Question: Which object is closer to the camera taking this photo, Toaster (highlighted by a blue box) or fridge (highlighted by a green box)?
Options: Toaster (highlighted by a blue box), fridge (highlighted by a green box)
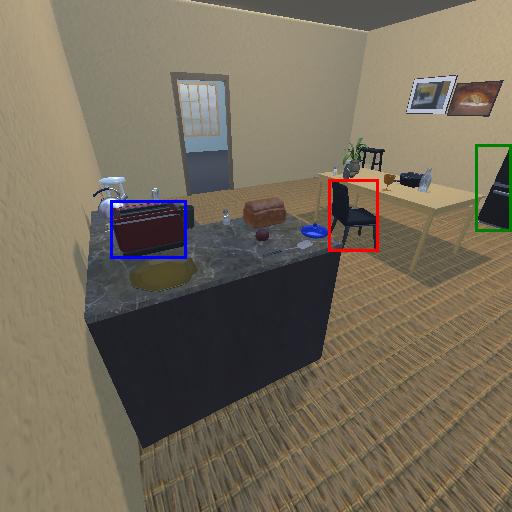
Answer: Toaster (highlighted by a blue box)